Question: I am trying to install Materialize CSS, it looks pretty cool.
I installed it as per (simple) instructions, however non of the tags are working, so I assume it is an installation issue.
Below are snippets of code:
'''
<head>
<meta charset="utf-8">
<meta http-equiv="X-UA-Compatible" content="IE=edge">
<meta name="viewport" content="width=device-width, initial-scale=1, maximum-scale=1, user-scalable=no">
<link rel="stylesheet" type="text/css" href="index.css">
<link rel="stylesheet" href="/css/bootstrap.min.css">
<link rel="stylesheet" href="css/materialize.min.css" type="text/css" media="screen,projection"/>
</head>
'''
and at the bottom of the HTML script:
'''
<script type="text/javascript" src="jquery-2.1.3.min.js"></script>
<script type="text/javascript" src="js/materialize.min.js"></script>
'''
I'm just testing it with a simple card:
'''
<div class="row">
<div class="col s12 m5">
<div class="card-panel teal">
<span class="white-text">I am a very simple card. I am good at containing small bits of information.
I am convenient because I require little markup to use effectively. I am similar to what is called a panel in other frameworks.
</span>
</div>
</div>
</div
'''
however all that appears is text across the website, and no card.
Below is a screenshot of the files I have uploaded:

and finally, here is the website URL! <URL> . As you can probably tell, the site is going through a lot of development, and is kinda messy right now. I'm just tryna get a navbar going, which isn't working either.
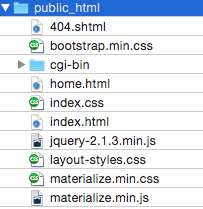
Answer: Since the HTML file is in the same location as your CSS and JS resources, you should change the locations as below.
'''
<script type="text/javascript" src="jquery-2.1.3.min.js"></script>
<script type="text/javascript" src="js/materialize.min.js"></script>
'''
to
'''
<script type="text/javascript" src="jquery-2.1.3.min.js"></script>
<script type="text/javascript" src="materialize.min.js"></script>
'''
and
'''
<link rel="stylesheet" href="/css/bootstrap.min.css">
<link rel="stylesheet" href="css/materialize.min.css" type="text/css" media="screen,projection"/>
'''
to
'''
<link rel="stylesheet" href="bootstrap.min.css">
<link rel="stylesheet" href="materialize.min.css" type="text/css" media="screen,projection"/>
'''
More details on <URL>.